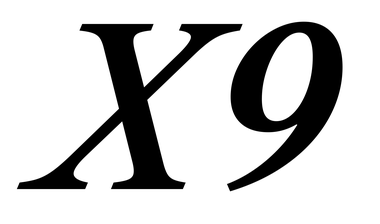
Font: LibreCaslonText-Italic_SemiBold_Italic